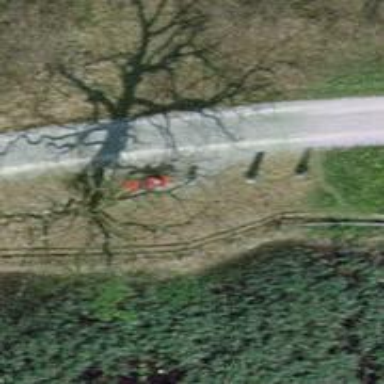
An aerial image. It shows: Red bench.